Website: macys
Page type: account-selection
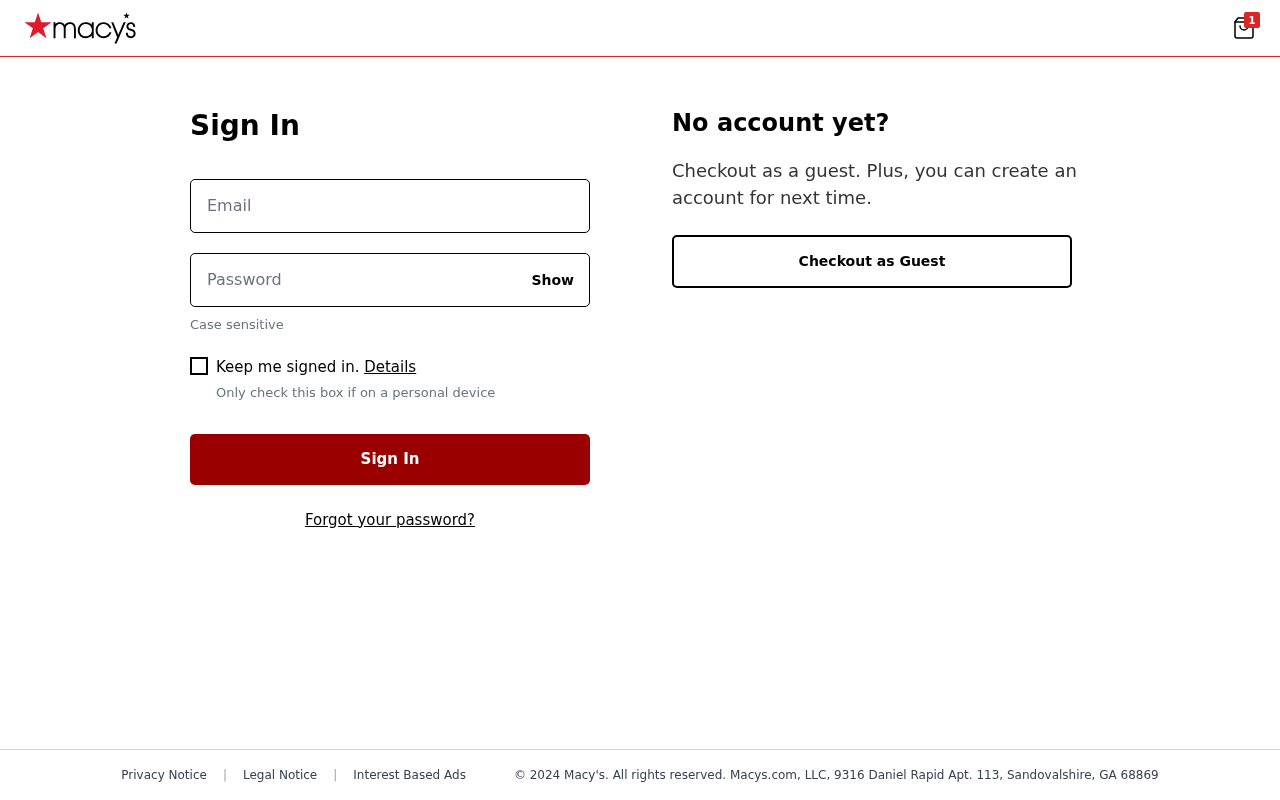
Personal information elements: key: PII_LOGIN_USERNAME
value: joshua1962
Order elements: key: ORDER_NUM_ITEMS
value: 1